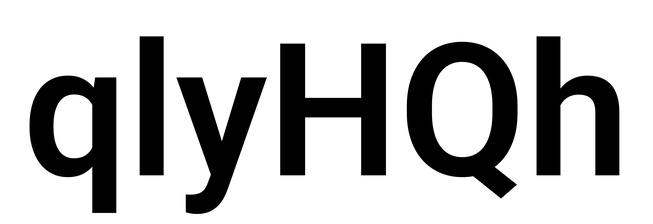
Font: Roboto_SemiBold